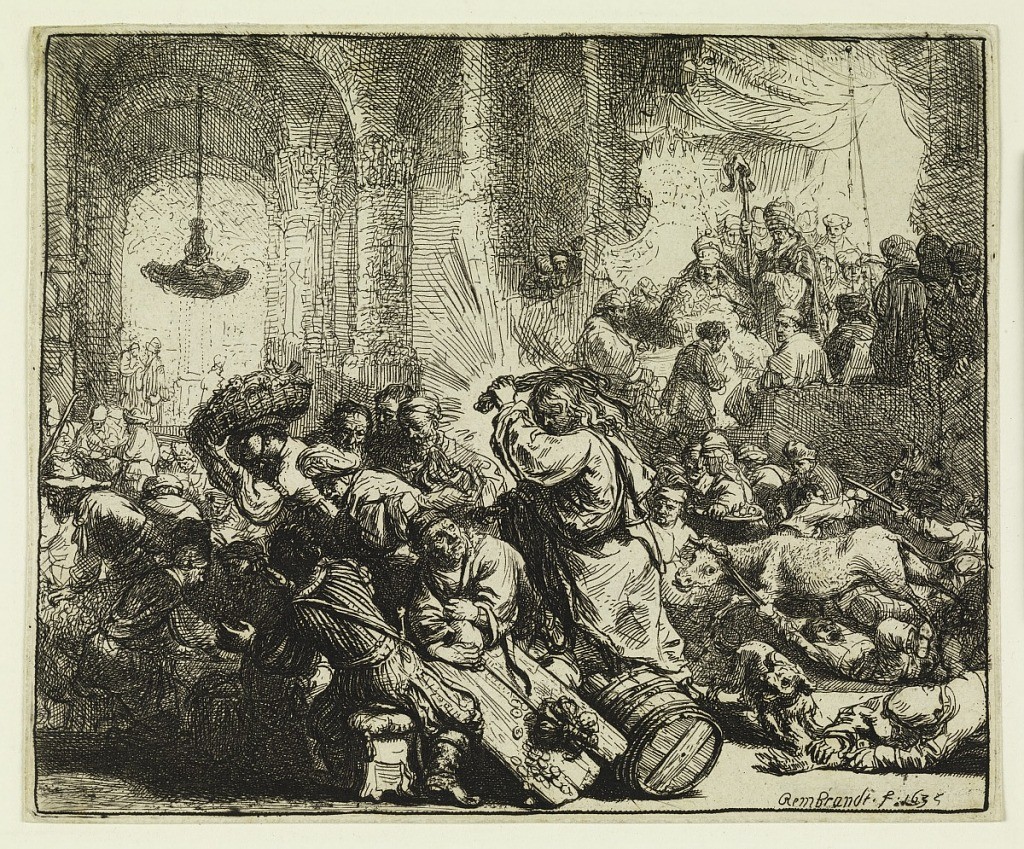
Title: Christ Driving the Money-Changers from the Temple
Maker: Rembrandt Harmensz van Rijn, Dutch, 1606–1669
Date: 1635
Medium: Etching on laid paper
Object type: Print
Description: Interior of a temple. Christ, in center foreground, lifts his lash toward a group of men seated at left. A table with money on it is overturned. Man is dragged by ox at right. Figures in background.